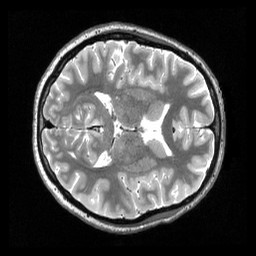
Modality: T2w
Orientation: axial
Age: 22
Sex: female
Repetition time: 3.2 s
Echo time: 0.563 s